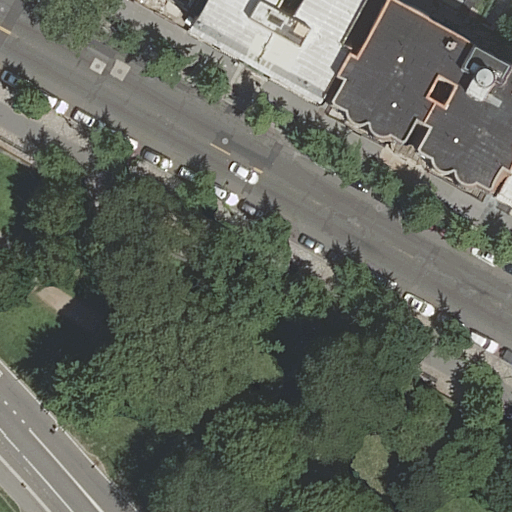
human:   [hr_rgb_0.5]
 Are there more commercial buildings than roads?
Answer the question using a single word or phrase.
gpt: no

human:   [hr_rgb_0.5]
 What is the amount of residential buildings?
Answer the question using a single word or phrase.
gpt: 4

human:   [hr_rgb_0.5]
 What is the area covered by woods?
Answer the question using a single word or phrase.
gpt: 287m2

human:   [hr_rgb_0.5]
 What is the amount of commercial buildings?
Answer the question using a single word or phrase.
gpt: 0

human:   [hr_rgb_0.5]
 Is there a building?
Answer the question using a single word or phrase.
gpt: yes

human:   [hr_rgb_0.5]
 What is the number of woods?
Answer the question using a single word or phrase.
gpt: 1

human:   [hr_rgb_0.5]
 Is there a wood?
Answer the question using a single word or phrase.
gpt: yes

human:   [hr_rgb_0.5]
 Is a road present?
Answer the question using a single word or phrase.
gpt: yes

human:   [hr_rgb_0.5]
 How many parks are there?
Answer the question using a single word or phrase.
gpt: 1

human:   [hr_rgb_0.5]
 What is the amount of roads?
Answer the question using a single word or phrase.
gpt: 4

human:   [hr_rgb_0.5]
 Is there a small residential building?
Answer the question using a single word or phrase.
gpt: yes

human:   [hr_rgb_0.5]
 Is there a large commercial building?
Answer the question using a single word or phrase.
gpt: no

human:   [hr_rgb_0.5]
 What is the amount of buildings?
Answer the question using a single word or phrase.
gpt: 4

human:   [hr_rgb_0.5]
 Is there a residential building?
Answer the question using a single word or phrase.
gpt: yes

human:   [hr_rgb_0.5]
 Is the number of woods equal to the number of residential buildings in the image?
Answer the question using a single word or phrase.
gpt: no

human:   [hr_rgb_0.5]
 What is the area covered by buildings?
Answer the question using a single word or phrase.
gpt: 927m2

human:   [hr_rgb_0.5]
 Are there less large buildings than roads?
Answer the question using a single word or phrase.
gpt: yes

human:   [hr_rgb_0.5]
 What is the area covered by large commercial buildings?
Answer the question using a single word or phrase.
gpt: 0m2

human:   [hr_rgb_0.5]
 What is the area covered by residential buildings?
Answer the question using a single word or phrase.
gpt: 927m2

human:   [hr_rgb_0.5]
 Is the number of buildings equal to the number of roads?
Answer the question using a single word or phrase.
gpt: yes

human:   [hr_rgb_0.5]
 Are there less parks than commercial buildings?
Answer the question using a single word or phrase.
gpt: no

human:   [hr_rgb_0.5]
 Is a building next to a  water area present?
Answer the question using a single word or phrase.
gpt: no

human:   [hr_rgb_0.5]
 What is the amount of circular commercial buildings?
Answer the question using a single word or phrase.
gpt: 0

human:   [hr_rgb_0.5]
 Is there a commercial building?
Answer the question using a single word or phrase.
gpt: no

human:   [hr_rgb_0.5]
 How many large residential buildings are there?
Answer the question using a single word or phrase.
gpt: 1

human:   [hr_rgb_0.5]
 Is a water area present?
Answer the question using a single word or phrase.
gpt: no

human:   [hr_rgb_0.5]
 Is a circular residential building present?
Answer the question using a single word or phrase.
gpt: no

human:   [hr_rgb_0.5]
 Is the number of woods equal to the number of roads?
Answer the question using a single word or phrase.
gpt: no

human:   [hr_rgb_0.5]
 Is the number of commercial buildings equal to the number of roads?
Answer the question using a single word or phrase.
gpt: no

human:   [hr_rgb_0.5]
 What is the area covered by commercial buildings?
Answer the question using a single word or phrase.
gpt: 0m2

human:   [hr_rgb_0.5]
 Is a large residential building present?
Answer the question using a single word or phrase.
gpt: yes

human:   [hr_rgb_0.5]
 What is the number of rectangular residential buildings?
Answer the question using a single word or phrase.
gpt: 3

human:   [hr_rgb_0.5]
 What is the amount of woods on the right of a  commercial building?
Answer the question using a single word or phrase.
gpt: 0

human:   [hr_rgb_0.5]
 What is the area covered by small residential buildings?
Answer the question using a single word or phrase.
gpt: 9m2

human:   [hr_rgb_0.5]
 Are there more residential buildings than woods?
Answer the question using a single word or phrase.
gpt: yes

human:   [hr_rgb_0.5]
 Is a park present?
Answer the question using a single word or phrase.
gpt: yes

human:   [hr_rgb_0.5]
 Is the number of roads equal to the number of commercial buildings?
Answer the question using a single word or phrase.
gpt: no

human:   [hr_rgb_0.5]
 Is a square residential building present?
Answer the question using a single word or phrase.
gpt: no

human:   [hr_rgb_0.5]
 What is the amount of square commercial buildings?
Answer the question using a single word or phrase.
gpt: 0

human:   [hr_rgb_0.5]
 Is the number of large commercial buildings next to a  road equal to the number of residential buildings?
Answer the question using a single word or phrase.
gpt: no

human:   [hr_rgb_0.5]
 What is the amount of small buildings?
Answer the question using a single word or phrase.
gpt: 2

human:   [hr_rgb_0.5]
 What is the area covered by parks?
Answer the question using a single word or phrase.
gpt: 3615m2

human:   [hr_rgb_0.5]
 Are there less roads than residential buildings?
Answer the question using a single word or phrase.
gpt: no

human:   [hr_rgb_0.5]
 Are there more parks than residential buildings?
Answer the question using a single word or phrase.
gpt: no

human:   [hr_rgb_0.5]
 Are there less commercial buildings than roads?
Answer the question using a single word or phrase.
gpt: yes

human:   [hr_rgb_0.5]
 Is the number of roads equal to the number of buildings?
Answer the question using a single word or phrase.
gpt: yes

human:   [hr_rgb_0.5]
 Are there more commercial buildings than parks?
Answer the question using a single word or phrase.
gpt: no

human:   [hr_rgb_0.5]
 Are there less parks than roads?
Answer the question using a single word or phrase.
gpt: yes

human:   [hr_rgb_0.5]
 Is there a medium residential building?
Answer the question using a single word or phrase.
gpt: yes

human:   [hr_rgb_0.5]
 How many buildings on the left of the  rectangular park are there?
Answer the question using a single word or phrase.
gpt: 0

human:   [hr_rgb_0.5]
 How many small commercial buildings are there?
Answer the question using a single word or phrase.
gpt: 0

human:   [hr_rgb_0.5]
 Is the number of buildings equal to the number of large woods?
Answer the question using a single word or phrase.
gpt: no

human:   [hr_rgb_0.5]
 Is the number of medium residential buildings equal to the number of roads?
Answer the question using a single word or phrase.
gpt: no

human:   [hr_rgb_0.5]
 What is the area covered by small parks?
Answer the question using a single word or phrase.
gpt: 0m2

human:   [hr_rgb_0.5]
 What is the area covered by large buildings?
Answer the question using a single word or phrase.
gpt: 704m2

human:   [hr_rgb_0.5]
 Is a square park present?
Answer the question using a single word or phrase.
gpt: no

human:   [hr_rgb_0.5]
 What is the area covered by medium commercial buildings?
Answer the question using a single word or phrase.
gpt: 0m2

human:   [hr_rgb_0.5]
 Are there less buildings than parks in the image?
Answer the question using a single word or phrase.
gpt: no

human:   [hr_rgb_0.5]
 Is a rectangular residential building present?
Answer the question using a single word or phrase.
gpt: yes

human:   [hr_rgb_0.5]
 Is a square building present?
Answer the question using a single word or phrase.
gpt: no

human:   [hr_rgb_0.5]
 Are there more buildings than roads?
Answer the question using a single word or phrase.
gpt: no

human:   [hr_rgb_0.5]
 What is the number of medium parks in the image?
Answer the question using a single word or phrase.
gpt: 0

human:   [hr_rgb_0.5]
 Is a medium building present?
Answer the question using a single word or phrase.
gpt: yes

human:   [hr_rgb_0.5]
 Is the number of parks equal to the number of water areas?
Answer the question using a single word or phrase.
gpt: no